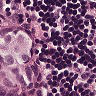
Metastatic tissue present: yes